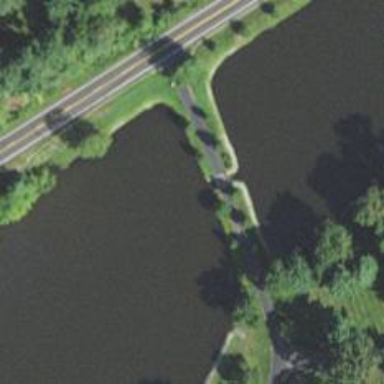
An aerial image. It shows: Driveway bridge connecting two areas.